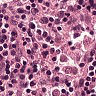
Metastatic tissue present: no